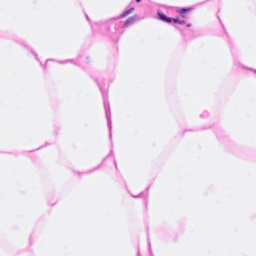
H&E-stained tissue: Breast